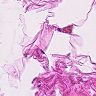
Metastatic tissue present: no